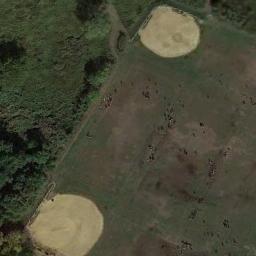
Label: baseball_diamond